Question: I'm using Three20 TTStyledTextLabel and when I change the default font (Helvetica) to something else it creates some kind of height difference between links and regular text
The following code demonstrate my problem:
'''
#import <Three20/Three20.h>
@interface TestController : UIViewController {
}
@end
@implementation TestController
-(id)init{
self = [super init];
TTStyledTextLabel* label = [[[TTStyledTextLabel alloc] initWithFrame:CGRectMake(0, 0, 320, 230)] autorelease];
label.text = [TTStyledText textFromXHTML:@"<a href="aa://link1">link</a> text" lineBreaks:YES URLs:YES];
[label setFont:[UIFont systemFontOfSize:16]];
[[self view] addSubview:label];
TTStyledTextLabel* label2 = [[[TTStyledTextLabel alloc] initWithFrame:CGRectMake(0, 230, 320, 230)] autorelease];
label2.text = [TTStyledText textFromXHTML:@"<a href="aa://link1">link2</a> text2" lineBreaks:YES URLs:YES];
[label2 setFont:[UIFont fontWithName:@"HelveticaNeue" size:16]];
[[self view] addSubview:label2];
return self;
}
@end
'''

In the screen shot you can see that the first link is aligned and the second one isn't
How do I fix it? I think there is a bug in the TTStyledTextLabel code...
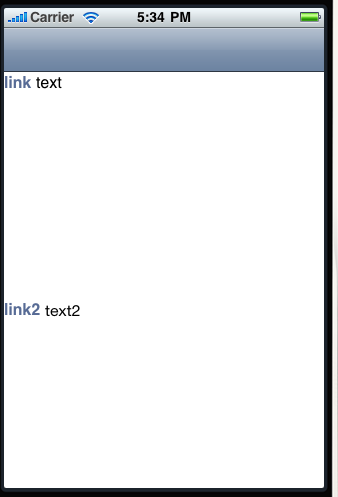
Answer: i just commented '- (void)offsetFrame:(TTStyledFrame*)frame by:(CGFloat)y' (TTStyledLayout.m:87) out and it did the trick. of course it may break other stuff.
edit:
i also commented out the following bits of code
'''
if (!font) {
// if ([elt isKindOfClass:[TTStyledLinkNode class]]
// || [elt isKindOfClass:[TTStyledBoldNode class]]) {
// font = self.boldFont;
// } else if ([elt isKindOfClass:[TTStyledItalicNode class]]) {
// font = self.italicFont;
// } else {
font = self.font;
// }
}
'''
to get rid of the bold font.